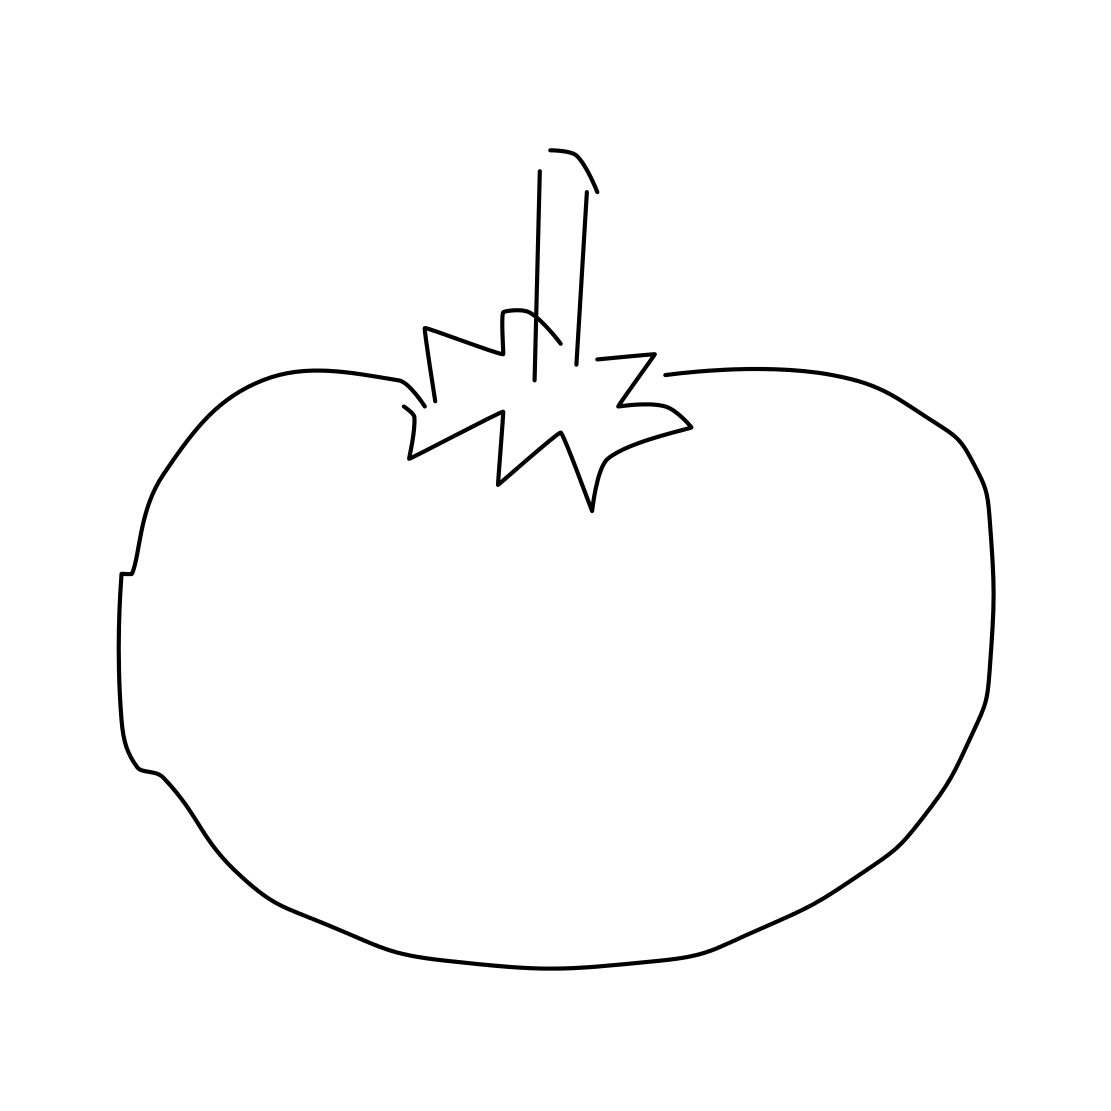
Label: tomato